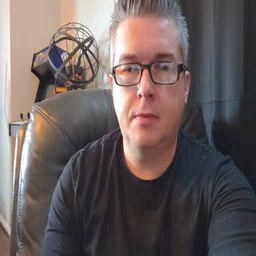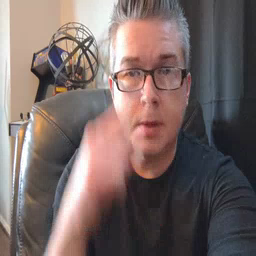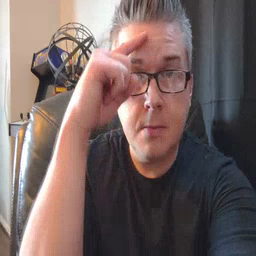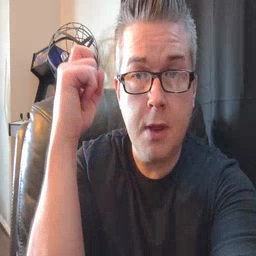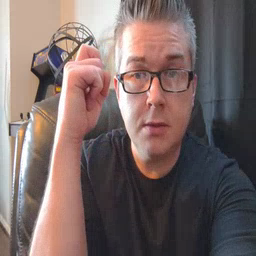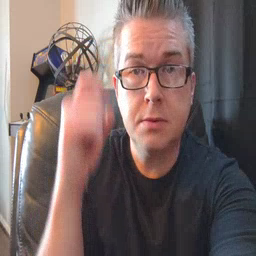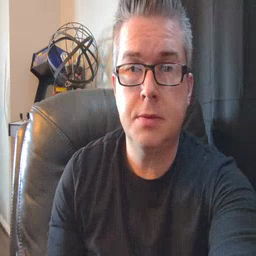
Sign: because